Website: home-depot
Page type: delivery-shipping
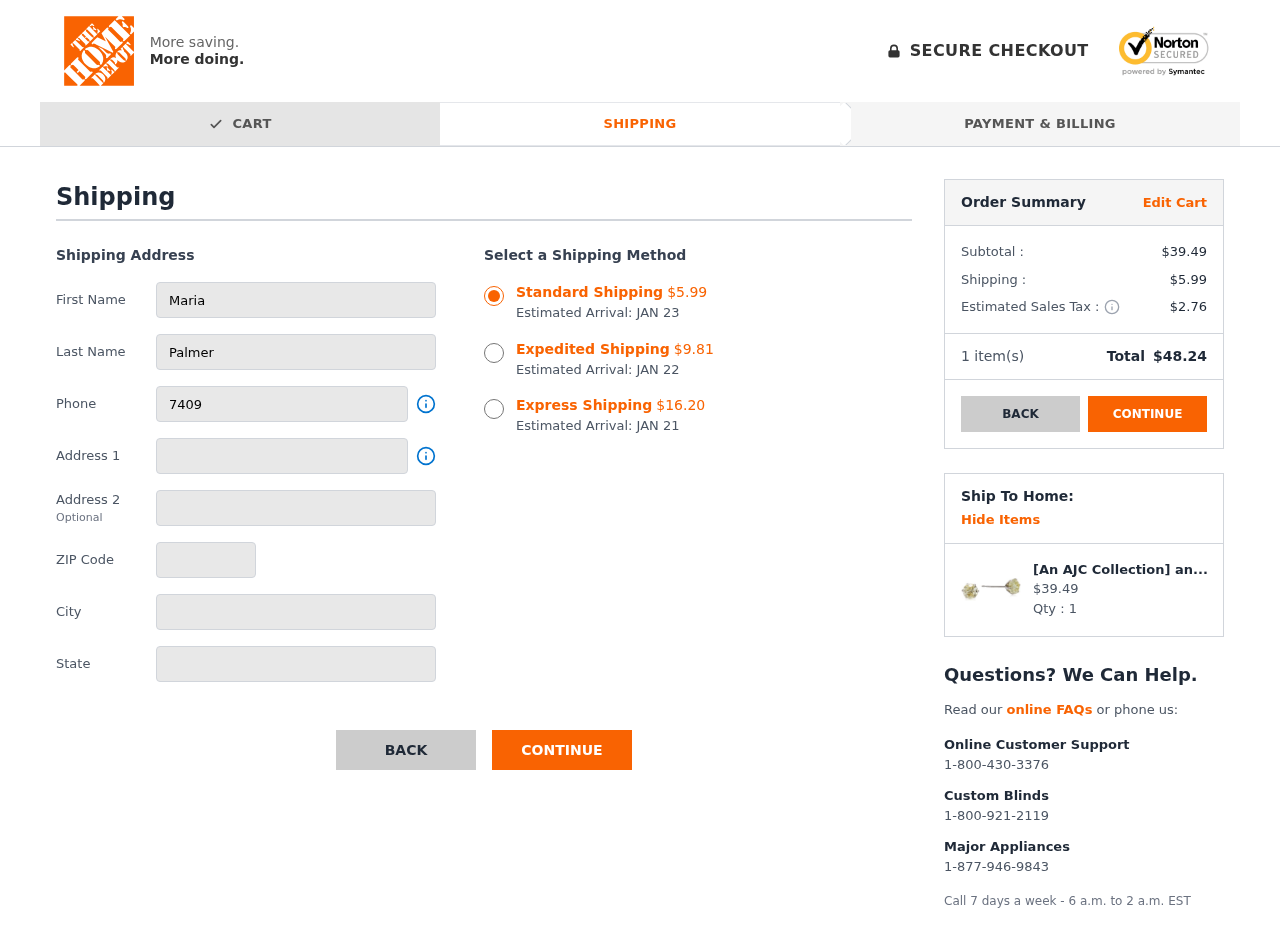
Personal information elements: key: PII_CITY
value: Port Mitchell
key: PII_FIRSTNAME
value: Maria
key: PII_LASTNAME
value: Palmer
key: PII_PHONE
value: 7409055607
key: PII_POSTCODE
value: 81615
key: PII_STATE
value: Arkansas
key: PII_STREET
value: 82788 Kelly Motorway
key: PII_STREET2
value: Apt. 391
Product elements: key: PRODUCT1_NAME
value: [An AJC Collection] an AJC Collection [] with a Certificate Diamond Platinum 900 Earrings total 1.00
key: PRODUCT1_PRICE
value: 39.49
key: PRODUCT1_QUANTITY
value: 1
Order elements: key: ORDER_SHIPPING_COST_STANDARD
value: $5.99
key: ORDER_DELIVERY_DATE
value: JAN 23
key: ORDER_SHIPPING_COST_EXPEDITED
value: $9.81
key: ORDER_DELIVERY_DATE_EXPEDITED
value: JAN 22
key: ORDER_SHIPPING_COST_EXPRESS
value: $16.20
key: ORDER_DELIVERY_DATE_EXPRESS
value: JAN 21
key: ORDER_SUBTOTAL
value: $39.49
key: ORDER_SHIPPING_COST
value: $5.99
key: ORDER_TAX
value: $2.76
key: ORDER_NUM_ITEMS
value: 1
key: ORDER_TOTAL
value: $48.24